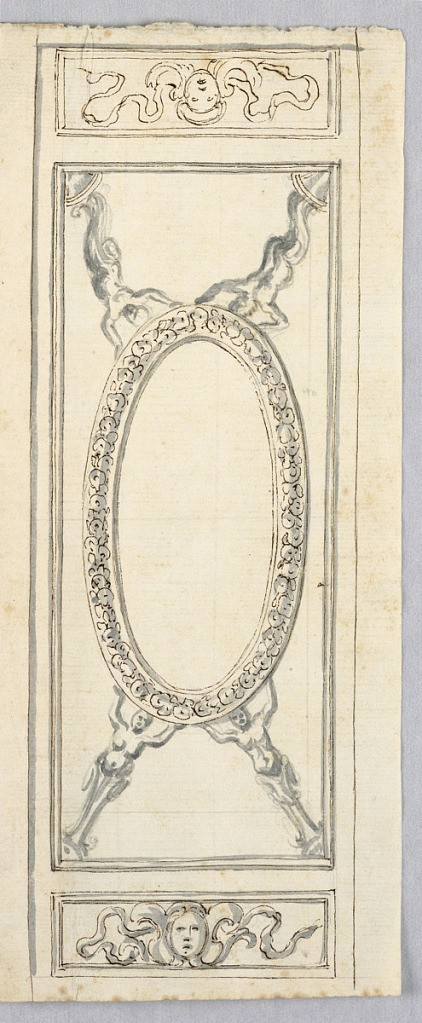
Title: Project for an oblong stucco ceiling: gaines and garlands
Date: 1725–75
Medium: Pen and brown ink with gray wash Support: off-white laid paper
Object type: Drawing
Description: Mounted together with -6695